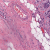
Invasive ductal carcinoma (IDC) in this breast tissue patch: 1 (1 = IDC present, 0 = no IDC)